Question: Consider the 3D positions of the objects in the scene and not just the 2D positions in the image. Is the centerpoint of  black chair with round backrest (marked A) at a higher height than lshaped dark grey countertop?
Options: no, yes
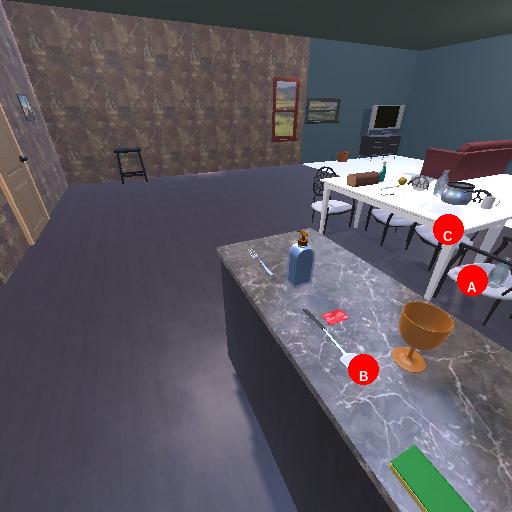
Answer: no